Interaction volume radius: 5 \u00c5
Interaction volume height: 10 \u00c5
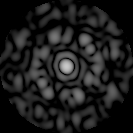
Disorder parameter: 0.8698